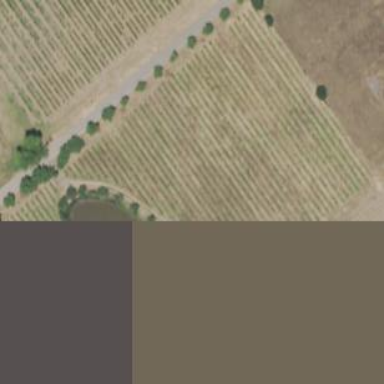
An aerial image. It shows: Vineyard with wine grapes as the crop.